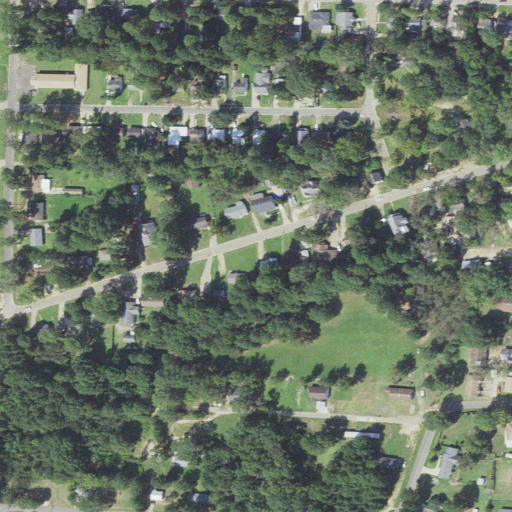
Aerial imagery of ridge(s) in Arkansas named Hurricane Ridge containing low intensity development, medium intensity development, and open development